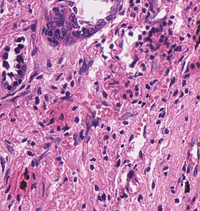
Tumor epithelial tissue: yes
Tumor-associated stroma tissue: yes
Normal tissue: no